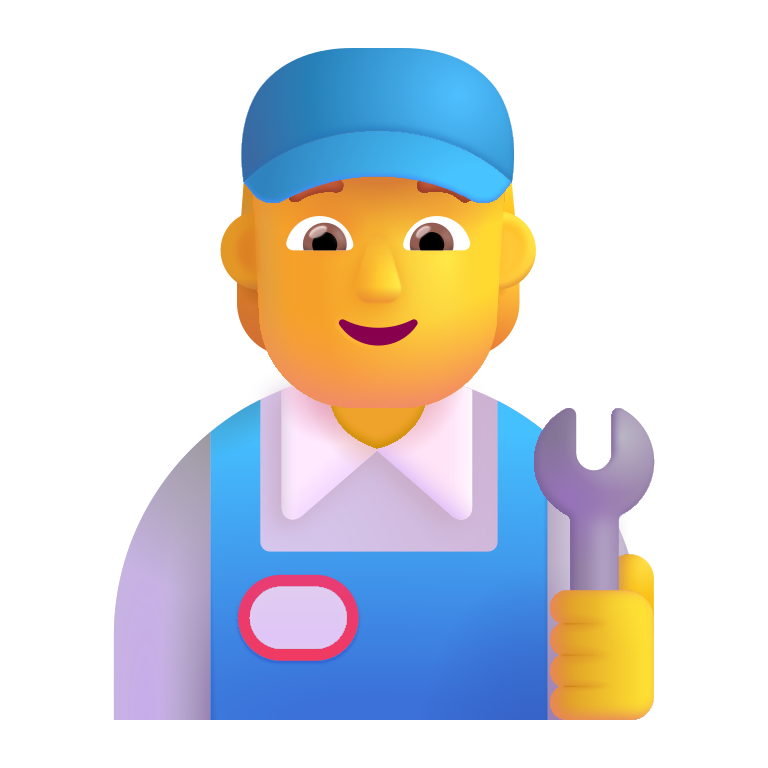
mechanic color default